Interaction volume radius: 5 \u00c5
Interaction volume height: 25 \u00c5
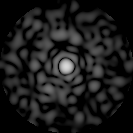
Disorder parameter: 0.8001